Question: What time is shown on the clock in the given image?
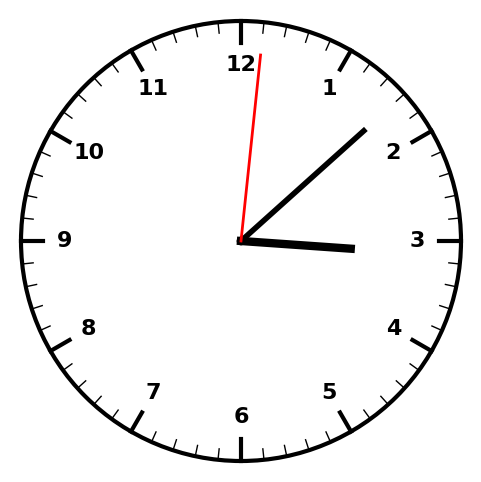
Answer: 03:08:01